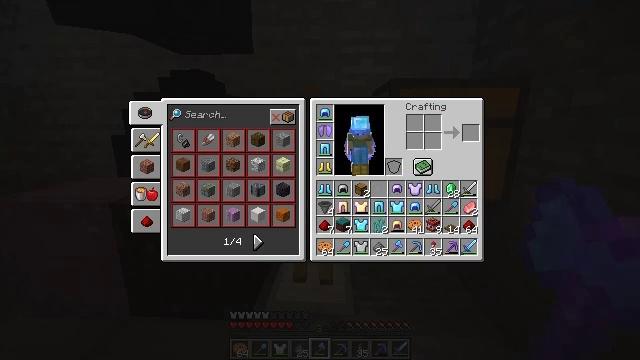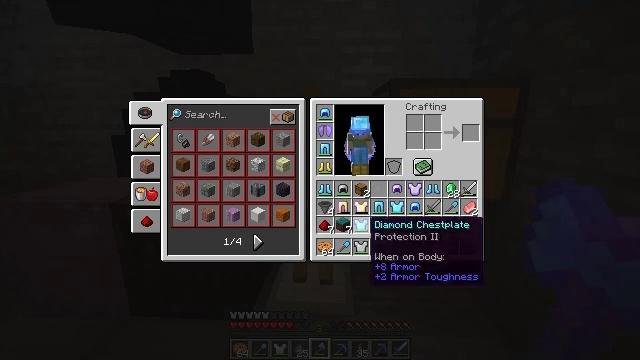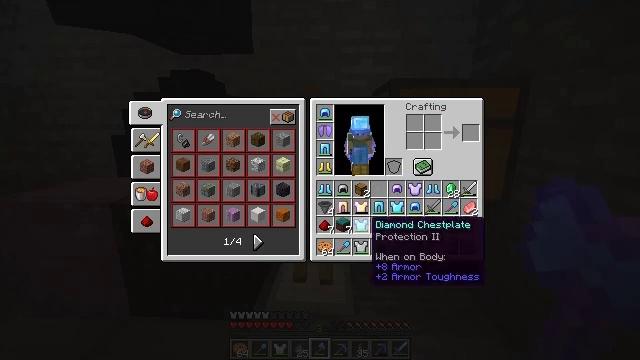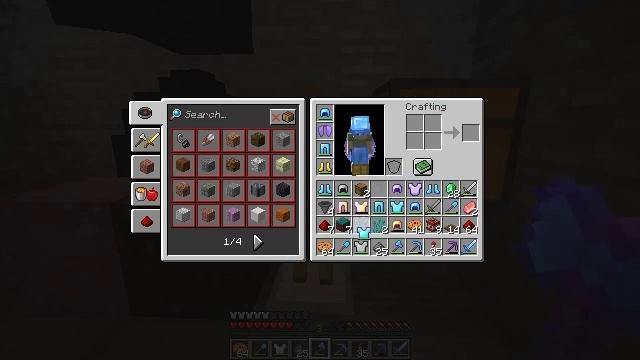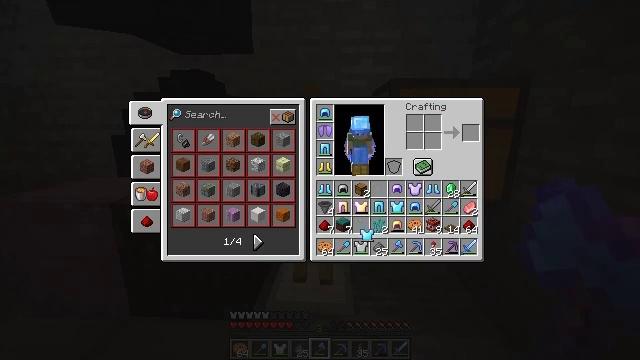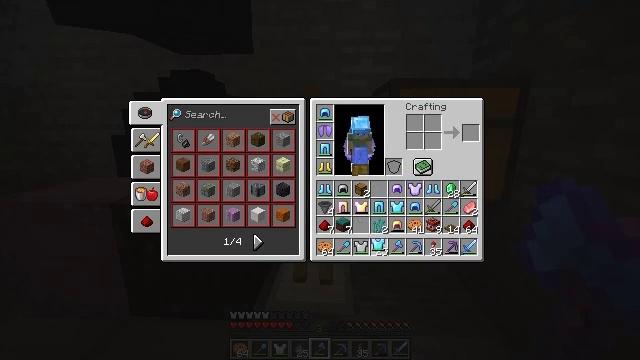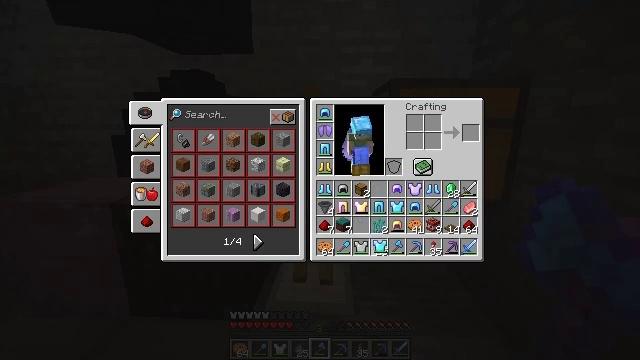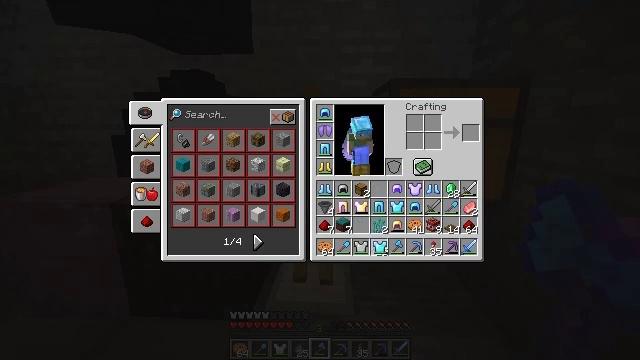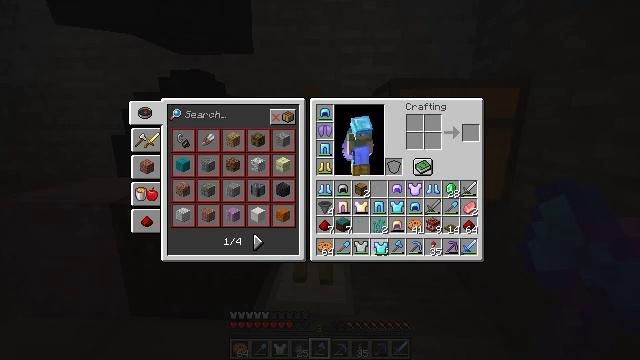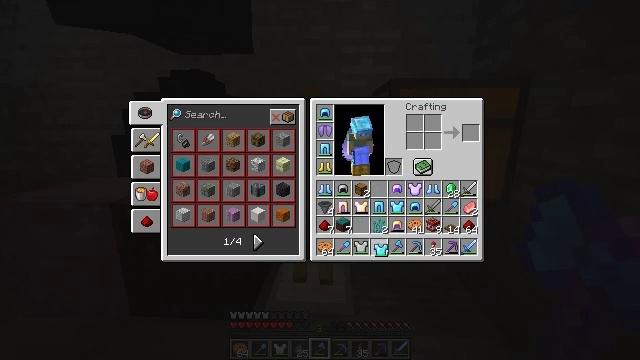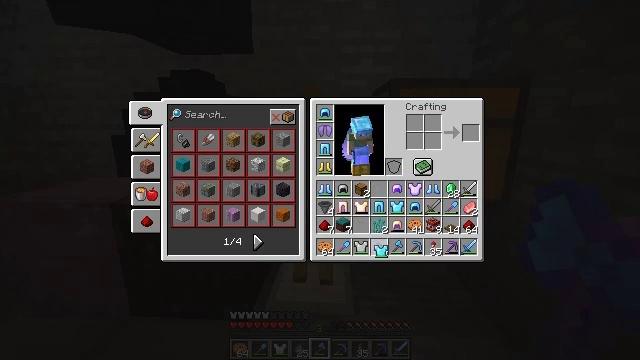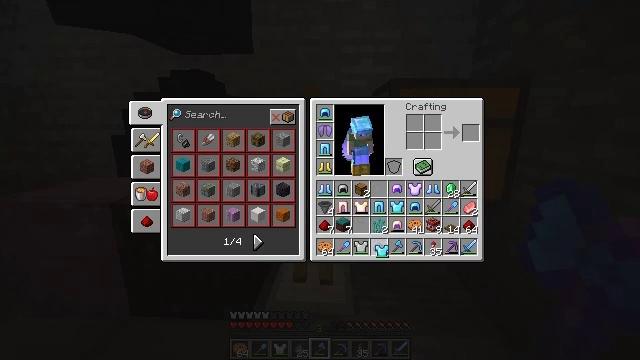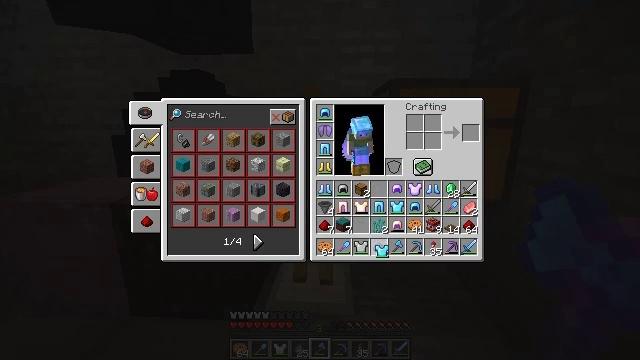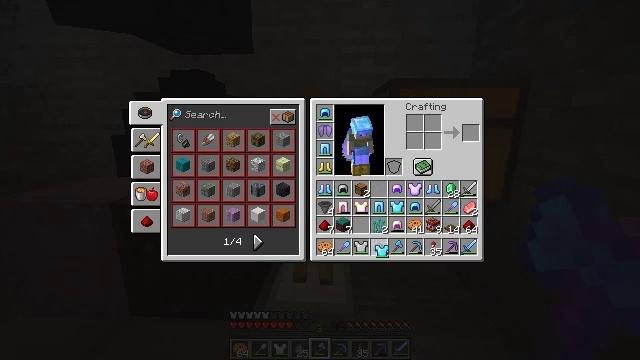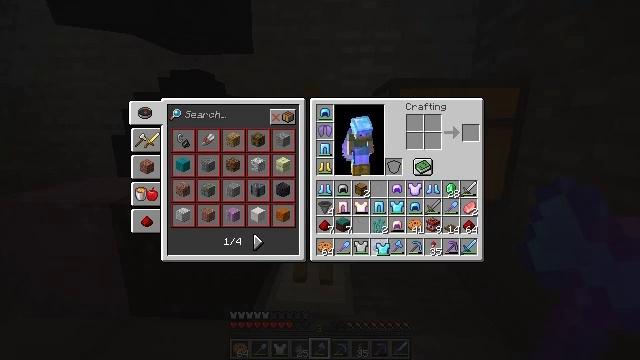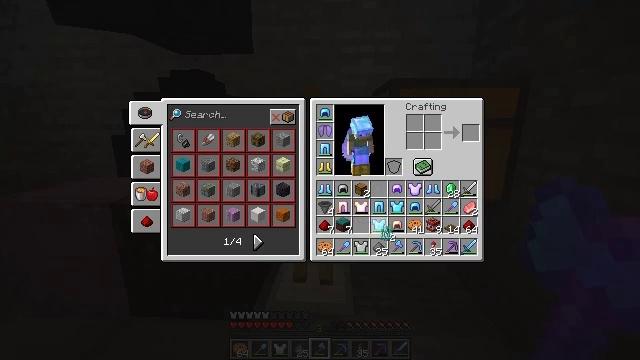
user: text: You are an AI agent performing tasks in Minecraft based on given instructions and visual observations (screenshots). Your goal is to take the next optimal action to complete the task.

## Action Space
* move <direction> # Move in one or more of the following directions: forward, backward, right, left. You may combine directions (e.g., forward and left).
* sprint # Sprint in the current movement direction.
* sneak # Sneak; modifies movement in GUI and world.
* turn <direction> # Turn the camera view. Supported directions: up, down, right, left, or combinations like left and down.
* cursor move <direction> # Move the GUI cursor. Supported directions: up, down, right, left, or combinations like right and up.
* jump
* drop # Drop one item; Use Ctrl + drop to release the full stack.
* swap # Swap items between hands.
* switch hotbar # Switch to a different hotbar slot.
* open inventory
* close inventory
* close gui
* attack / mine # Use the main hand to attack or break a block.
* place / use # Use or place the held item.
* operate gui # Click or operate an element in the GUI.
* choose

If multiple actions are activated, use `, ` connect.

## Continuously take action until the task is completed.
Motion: motion action
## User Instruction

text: Interact with the crafting table to make a golden carrot.
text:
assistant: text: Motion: no_op
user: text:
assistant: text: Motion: no_op
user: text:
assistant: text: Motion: attack / mine
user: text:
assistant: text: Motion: attack / mine
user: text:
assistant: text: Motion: turn right and down
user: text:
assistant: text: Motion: no_op
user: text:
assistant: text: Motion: no_op
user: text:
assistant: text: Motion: no_op
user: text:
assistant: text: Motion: no_op
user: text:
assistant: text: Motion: no_op
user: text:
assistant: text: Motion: no_op
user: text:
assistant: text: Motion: no_op
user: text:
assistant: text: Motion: attack / mine
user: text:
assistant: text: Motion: attack / mine
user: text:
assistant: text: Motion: turn up
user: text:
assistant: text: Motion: turn up
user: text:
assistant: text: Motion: turn up
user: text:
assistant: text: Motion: no_op
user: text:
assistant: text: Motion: no_op
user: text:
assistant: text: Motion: no_op
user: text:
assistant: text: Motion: no_op
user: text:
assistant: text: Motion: no_op
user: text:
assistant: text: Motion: no_op
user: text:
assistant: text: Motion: attack / mine
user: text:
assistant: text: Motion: attack / mine
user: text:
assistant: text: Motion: attack / mine
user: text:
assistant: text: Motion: turn right
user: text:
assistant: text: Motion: turn right and down
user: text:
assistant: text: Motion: no_op
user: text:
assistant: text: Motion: no_op